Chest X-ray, PA view. Patient: 69 years old, sex M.
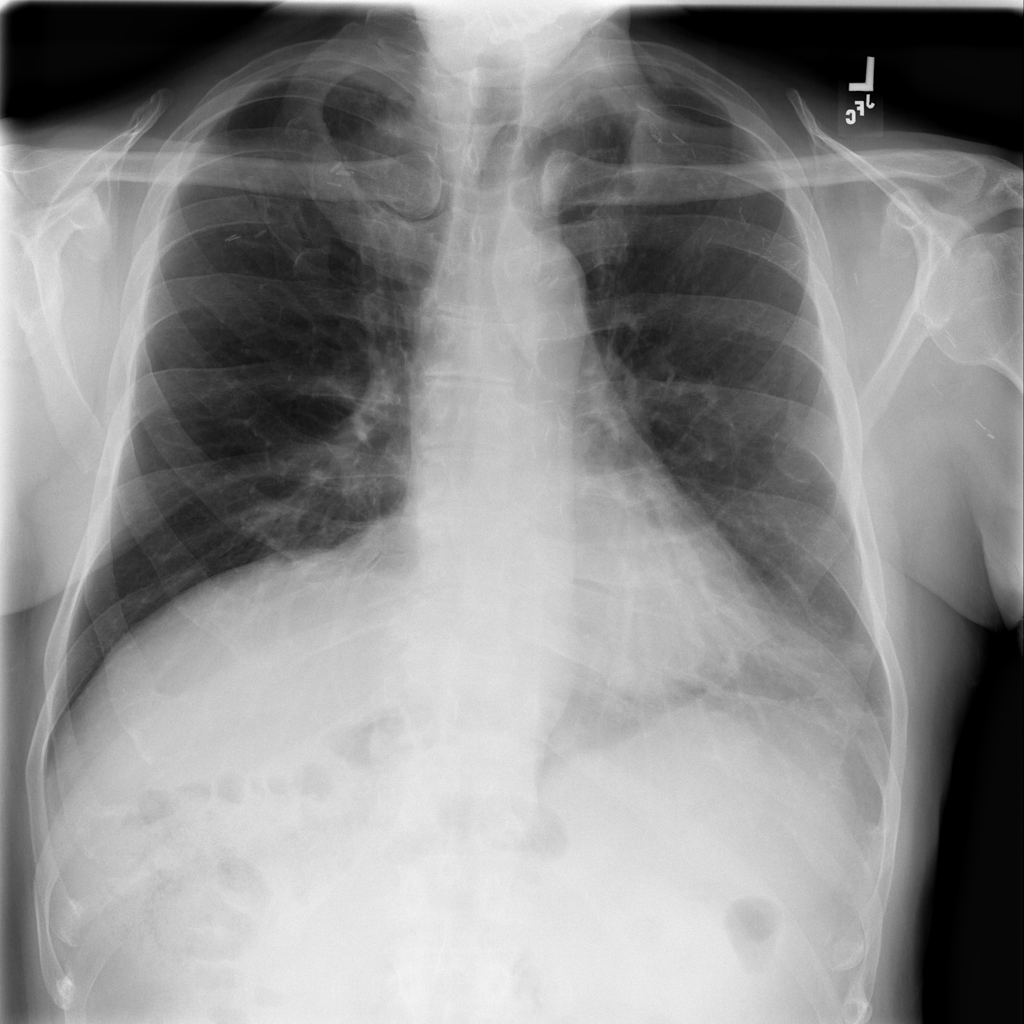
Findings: No Finding